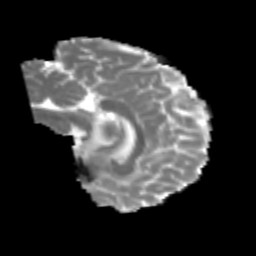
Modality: MD
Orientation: sagittal
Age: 23
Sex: male
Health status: healthy